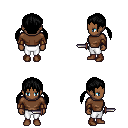
a pixel art fantasy rpg character, female body template, human, dark skin, brown long-sleeve shirt, white pants, black twin-tailed hairstyle, cloth bracers, brown shoes, dagger, four views (front, back, left, right), 2x2 character sprite sheet, small pixel art, hard edges, no anti-aliasing